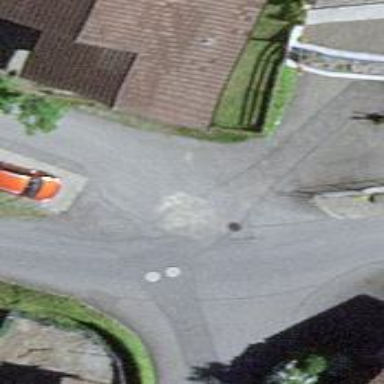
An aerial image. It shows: Residential road.